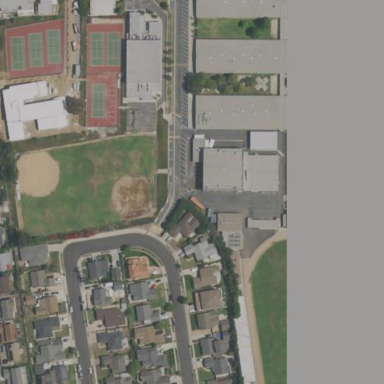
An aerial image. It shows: School.